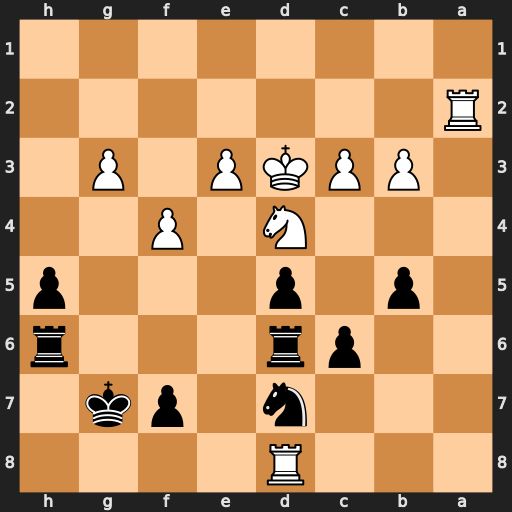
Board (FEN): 3R4/3n1pk1/2pr3r/1p1p3p/3N1P2/1PPKP1P1/R7/8
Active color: b
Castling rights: -
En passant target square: -
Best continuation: Nc5+ Ke2 Rxd8